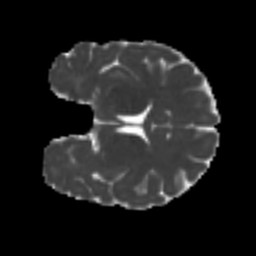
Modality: MD
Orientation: coronal
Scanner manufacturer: siemens
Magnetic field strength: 3 T
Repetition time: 4 s
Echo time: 0.0594 s